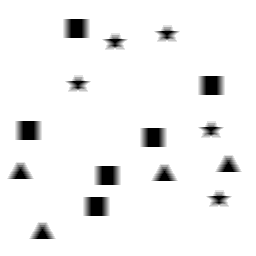
Squares: 6
Triangles: 4
Stars: 5
Total shapes: 15